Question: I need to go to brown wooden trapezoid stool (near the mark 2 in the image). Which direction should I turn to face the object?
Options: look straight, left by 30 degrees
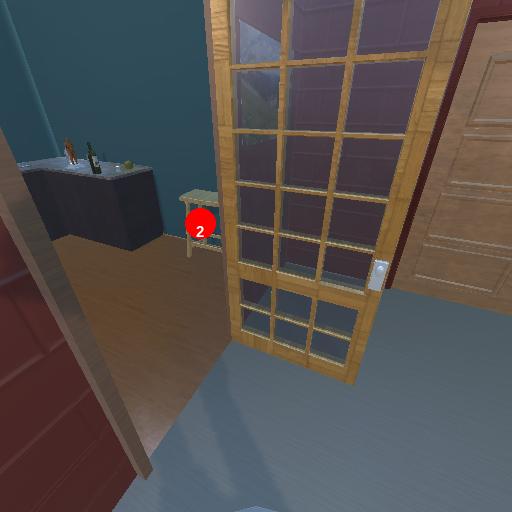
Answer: look straight